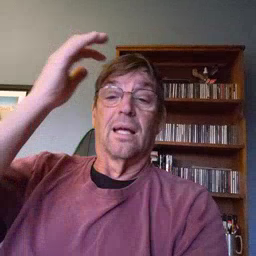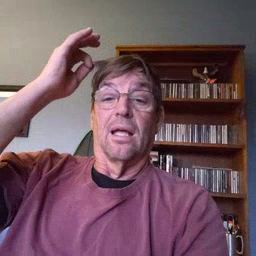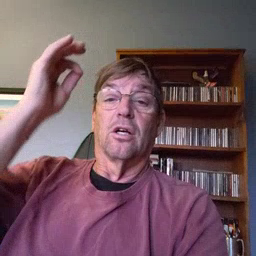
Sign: hair